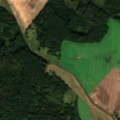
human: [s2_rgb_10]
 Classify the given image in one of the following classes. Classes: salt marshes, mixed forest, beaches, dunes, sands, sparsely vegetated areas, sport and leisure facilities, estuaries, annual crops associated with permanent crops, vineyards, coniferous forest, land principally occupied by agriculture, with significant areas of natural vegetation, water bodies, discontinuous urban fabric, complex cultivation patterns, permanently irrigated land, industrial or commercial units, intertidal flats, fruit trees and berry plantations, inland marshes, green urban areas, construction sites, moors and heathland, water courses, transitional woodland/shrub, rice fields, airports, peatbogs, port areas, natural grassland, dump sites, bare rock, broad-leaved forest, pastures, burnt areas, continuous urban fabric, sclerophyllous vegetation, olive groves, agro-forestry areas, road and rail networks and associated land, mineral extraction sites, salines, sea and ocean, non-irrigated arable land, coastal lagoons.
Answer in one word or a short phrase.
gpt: non-irrigated arable land, broad-leaved forest, transitional woodland/shrub